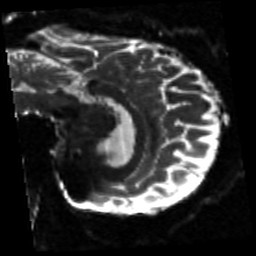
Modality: sbref
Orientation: sagittal
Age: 47
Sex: male
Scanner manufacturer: siemens
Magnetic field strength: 3 T
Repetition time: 5.25 s
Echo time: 0.08 s